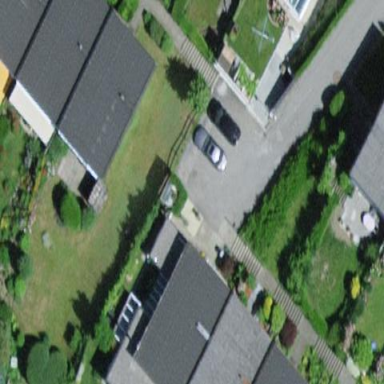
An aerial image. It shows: Terrace building.